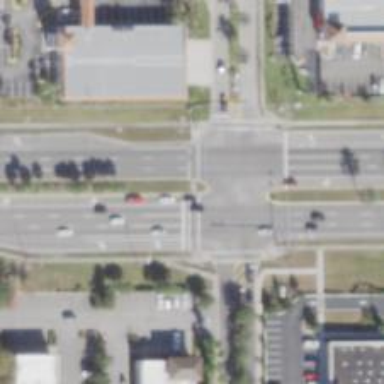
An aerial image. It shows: Footway that serves as traffic island.